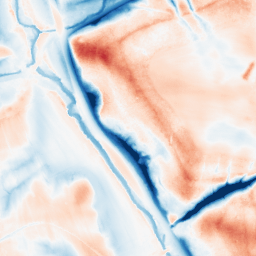
Category: trend_removal
Decomposition family: local_polynomial
Decomposition parameters: window_size: 51
degree: 3
Upsampling method: sinc_hamming
Upsampling parameters: scale: 4
kernel_size: 16
Upsampling scale: 4